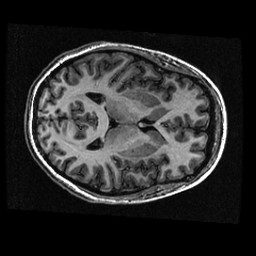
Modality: T1w
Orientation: axial
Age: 21
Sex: female
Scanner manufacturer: ge
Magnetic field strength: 3 T
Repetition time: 0.01144 s
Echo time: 0.005012 s